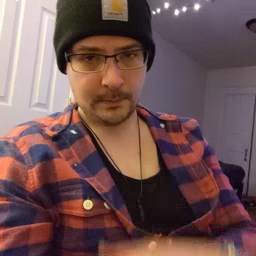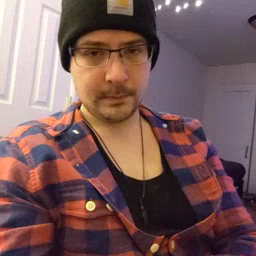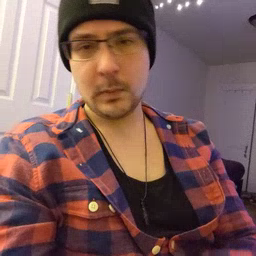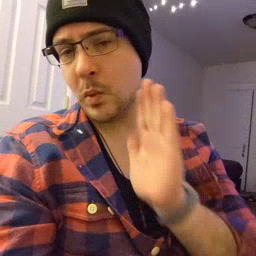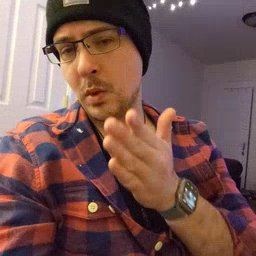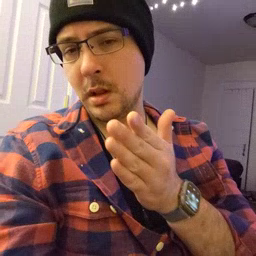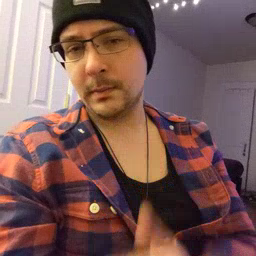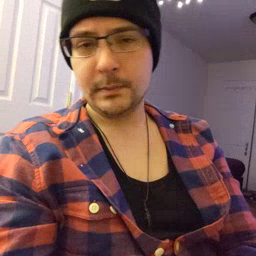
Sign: will